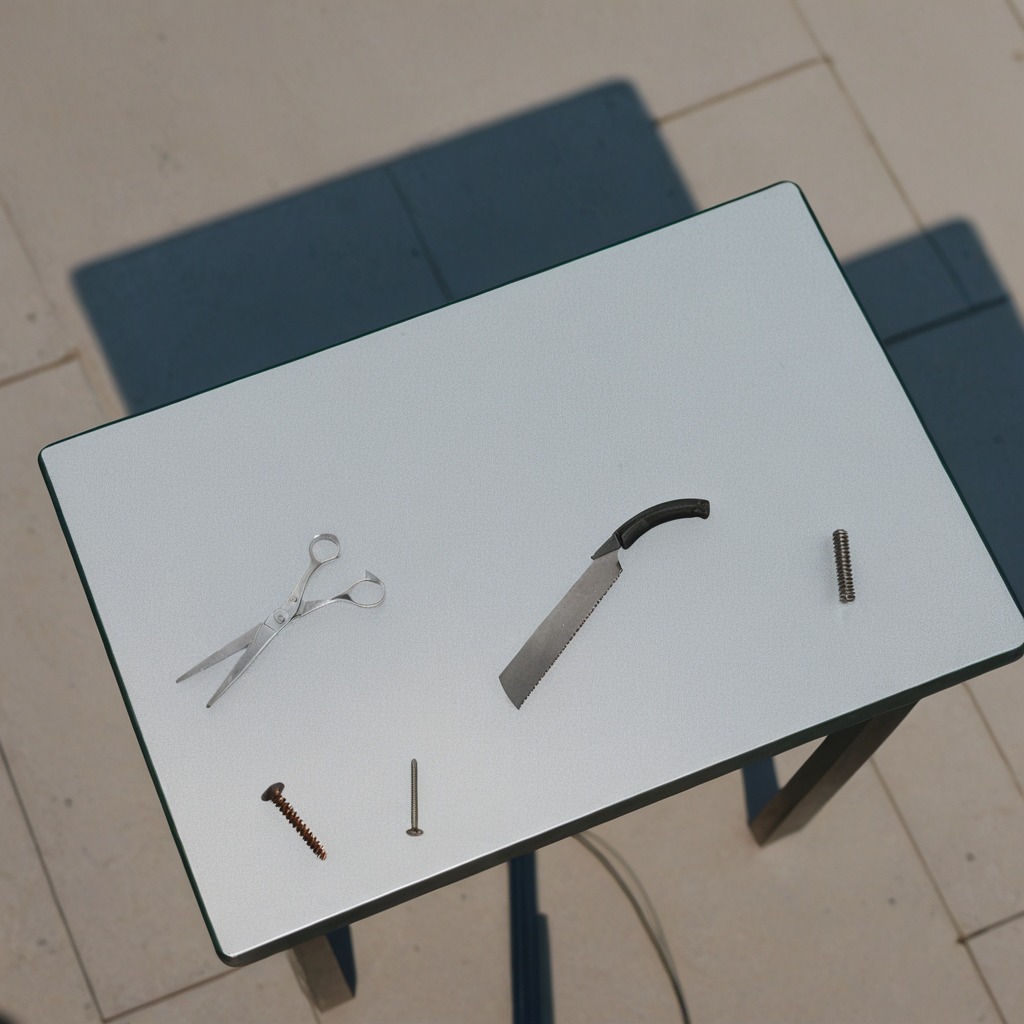
A metal machine screw, an iron nail, a coiled metal spring, a handheld metal saw, and a pair of scissors are lying on the table.